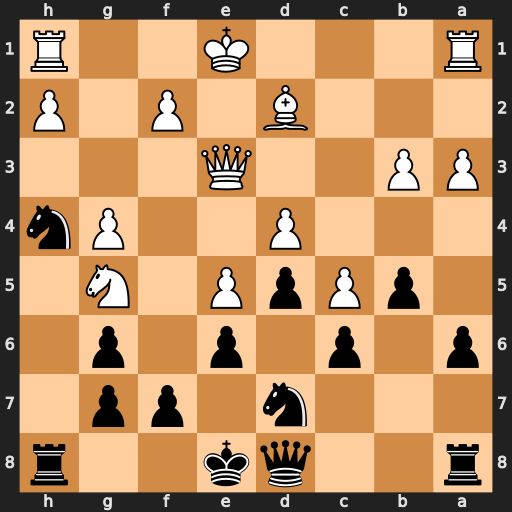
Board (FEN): r2qk2r/3n1pp1/p1p1p1p1/1pPpP1N1/3P2Pn/PP2Q3/3B1P1P/R3K2R
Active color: b
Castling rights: KQkq
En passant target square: -
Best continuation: Ng2+ Ke2 Nxe3